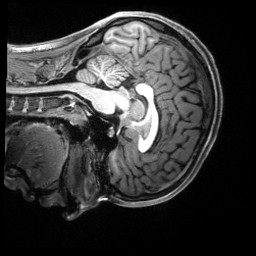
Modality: T1w
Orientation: sagittal
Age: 19
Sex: female
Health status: healthy
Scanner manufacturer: siemens
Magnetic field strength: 3 T
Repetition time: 2.5 s
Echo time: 0.00222 s